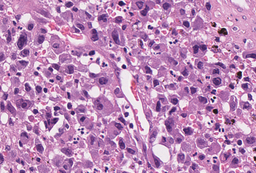
Tumor epithelial tissue: yes
Tumor-associated stroma tissue: no
Normal tissue: no